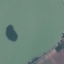
Label: SeaLake